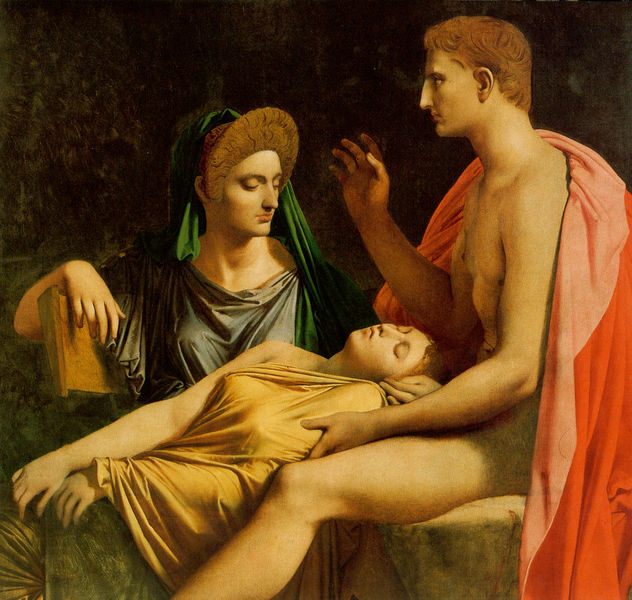
Titel: Vergil liest Augustus die "Aeneis" vor
Künstler: Jean Auguste Dominique Ingres
Standort: Bruxelles
Institution: Musées Royaux des Beaux-Arts de Beligique
Schlagwörter: akt, blau, dunkel, gemälde, gruppe, hand, haut, mann, nackt, schatten, schlaf, umhang, weiß, frauen, gelb, grün, menschen, mädchen, ocker, sitzen, braun, brust, busen, daumen, finger, frau, frisur, geste, grau, haar, hell, hintergrund, holz, hut, kleid, licht, marmor, mund, männer, nase, ohr, orange, profil, reden, schwarz, stuhl, ölbild, blick, dame, rot, schleier, tuch, beige, haube, malerei, blond, gesichter, jung, wand, arm, arme, augen, barock, blass, blicke, falten, gesicht, halten, inkarnat, leiche, mord, stein, tod, tot, trauer, gesten, hals, hände, rückenlehne, öl, sonne, gewand, haare, mantel, realismus, sitzend, stoff, tücher, drei, eltern, familie, kind, klassizismus, mutter, personen, tochter, krone, lippen, locken, rosa, schulter, seide, skulptur, beine, perücke, kopfbedeckung, bein, brüste, ruhe, liegen, schlafen, schlafend, lehne, sitz, farbe, ausdruck, bank, beleuchtung, ölgemälde, kaiser, kopftuch, muskeln, draperie, bett, faltenwurf, laken, junge, schoß, knie, schenkel, wade, krempe, nacktheit, blut, antike, krank, buch, frisus, tote, gebet, salbung, kranz, ölmalerei, sitzfigur, rom, betrachten, sthl, römer, gebärden, männlich, sterben, malerisch, antik, griechen, krankheit, toga, heben, segnen, segnung, niedergeschlagen, este, handg, diagonale, antikisierend, grund, ohnmacht, kopfschmuck, auflehnen, sohn, ingres, römisch, umhand, komplementärkontrast, augustus, proportion, nckt, figurengruppe, toto, rhetorik, alexander, bedeckung, heiterkeit, roter umhang, niedergang, waagerechte, romulus, segenen, porfil, achill, vergil, lachsfarben, ermordet, aeneis, beschwichtigung, ewiger schlaf, faltenordnung, gste, praerafaeliten, segeb, blonf, 2 frauen ein mann, rennesance, dreieckkomposition